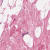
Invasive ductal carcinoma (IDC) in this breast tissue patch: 0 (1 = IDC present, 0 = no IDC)